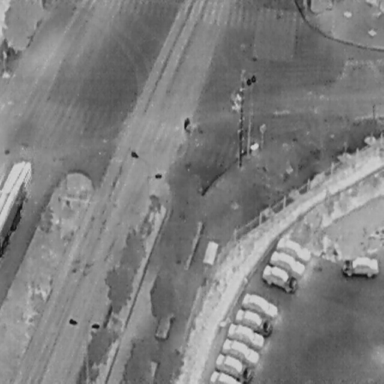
There is an OtherVehicle in the infrared image.